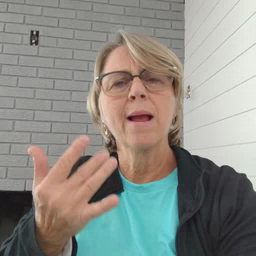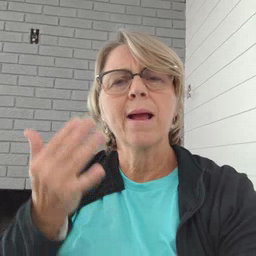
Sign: wait